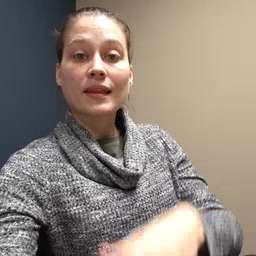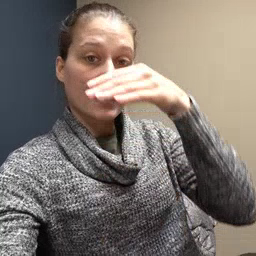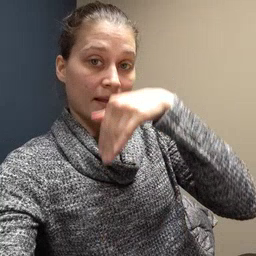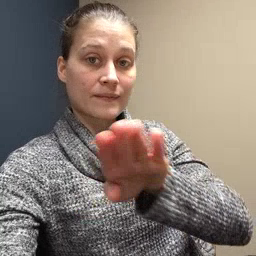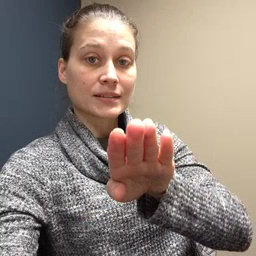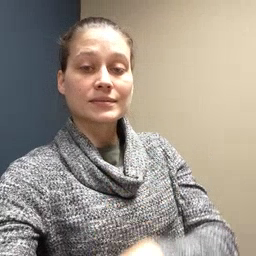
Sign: elephant